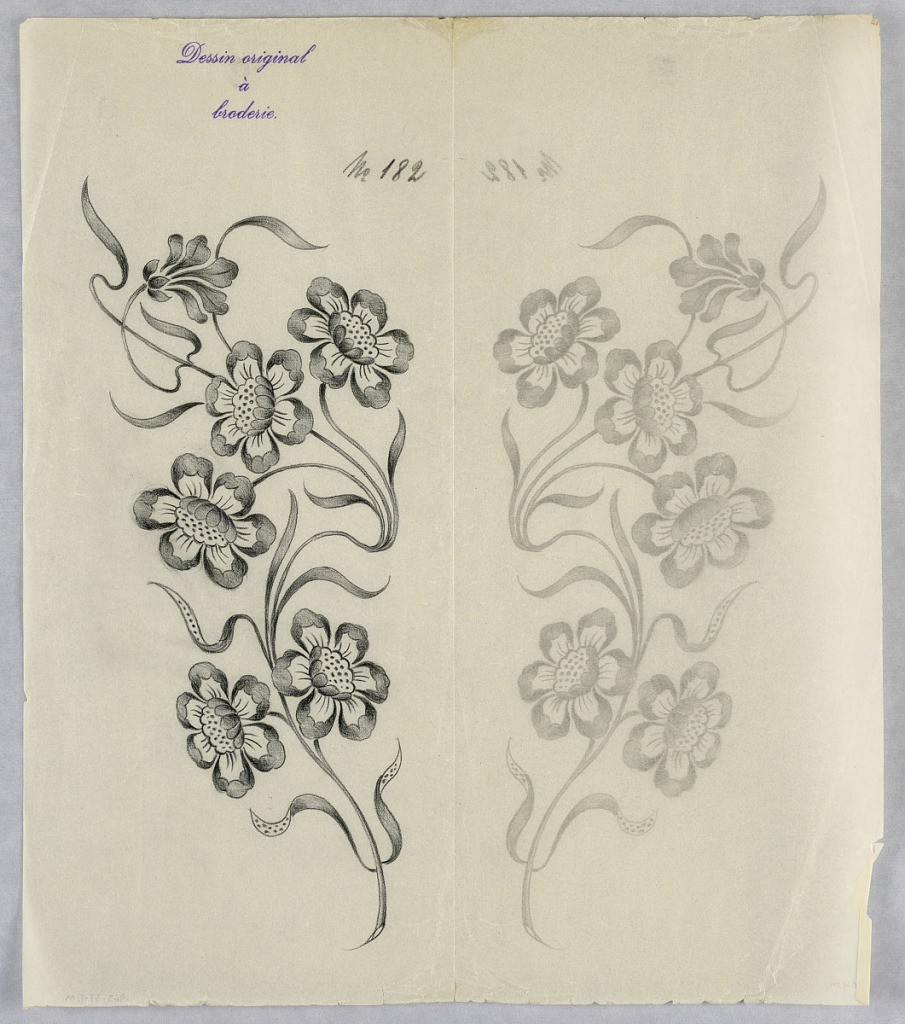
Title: Designs for embroidery
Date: ca. 1890
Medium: Black crayon on tracing paper
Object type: Drawing
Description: Designs of abstract floral patterns for panels and borders. Each drawing stamped at top: "Dessin original a broderie." Designs numbered 182 (M)